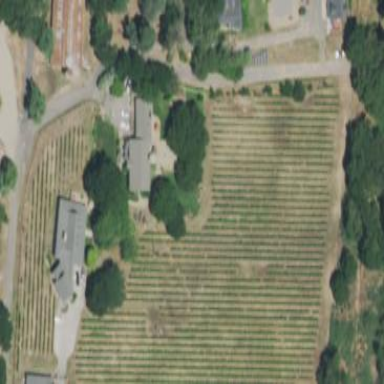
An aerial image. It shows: Vineyard with wine grapes as the crop.